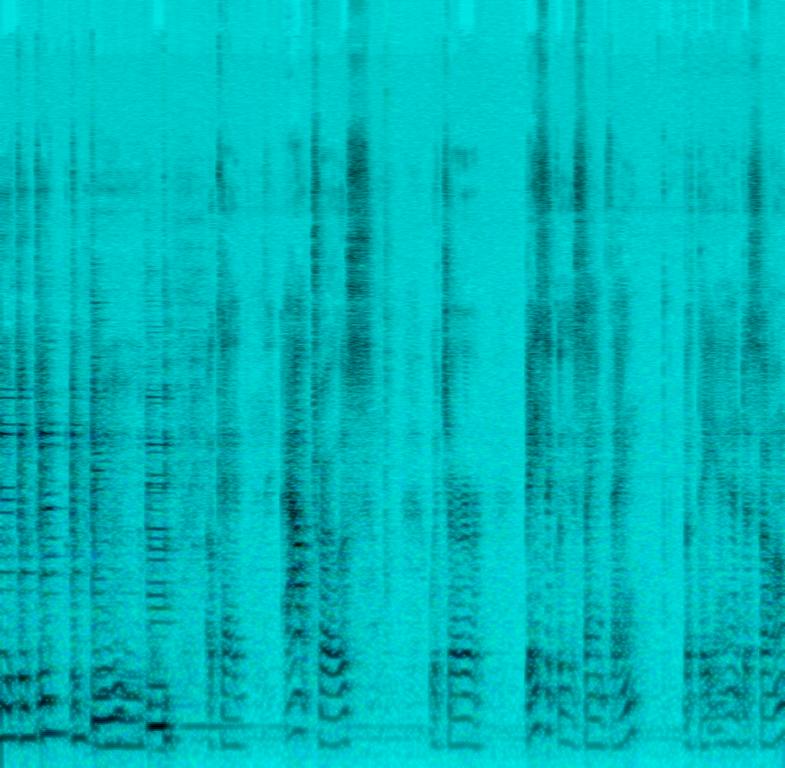
This recording contains a male voice talking and then playing a blues riff on a clean e-guitar. This song may be playing as part of a video tutorial.